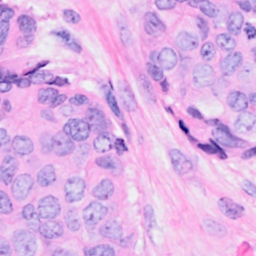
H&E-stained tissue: Breast